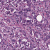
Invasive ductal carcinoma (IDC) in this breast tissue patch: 1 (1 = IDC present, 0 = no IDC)